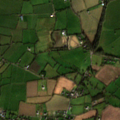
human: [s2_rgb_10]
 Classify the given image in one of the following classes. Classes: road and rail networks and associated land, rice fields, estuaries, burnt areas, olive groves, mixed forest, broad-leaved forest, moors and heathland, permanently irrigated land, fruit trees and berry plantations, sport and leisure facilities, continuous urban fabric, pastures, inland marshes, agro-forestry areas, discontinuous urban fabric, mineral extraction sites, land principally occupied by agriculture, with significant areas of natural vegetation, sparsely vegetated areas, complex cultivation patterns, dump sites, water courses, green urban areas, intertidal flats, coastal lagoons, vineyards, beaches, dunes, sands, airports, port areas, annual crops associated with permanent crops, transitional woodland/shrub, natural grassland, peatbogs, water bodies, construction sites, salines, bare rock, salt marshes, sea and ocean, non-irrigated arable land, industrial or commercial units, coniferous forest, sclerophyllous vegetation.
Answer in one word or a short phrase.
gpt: non-irrigated arable land, pastures